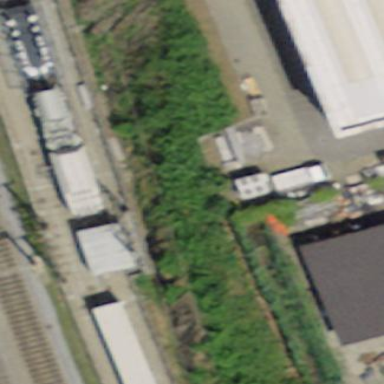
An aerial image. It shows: Fenced power substation.